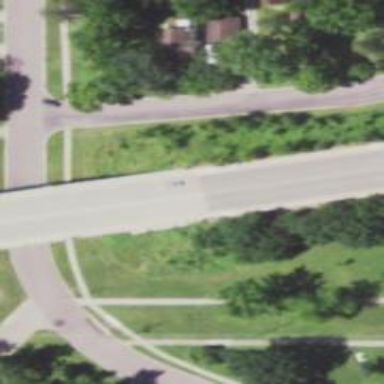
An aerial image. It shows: Viaduct bridge over secondary road.